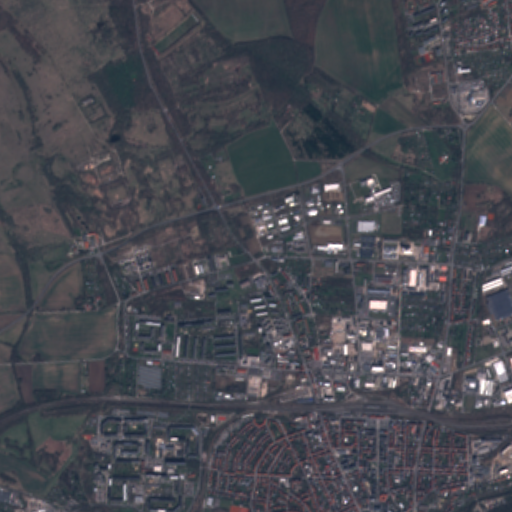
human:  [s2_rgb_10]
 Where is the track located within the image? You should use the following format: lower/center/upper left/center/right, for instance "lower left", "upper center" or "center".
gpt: The track is located in the center left of the image.
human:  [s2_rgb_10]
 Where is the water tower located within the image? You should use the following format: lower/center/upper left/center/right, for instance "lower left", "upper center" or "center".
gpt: The water tower is located in the lower right of the image.
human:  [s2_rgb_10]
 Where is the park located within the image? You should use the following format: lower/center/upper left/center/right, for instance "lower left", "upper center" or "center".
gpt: There is no park in the image.